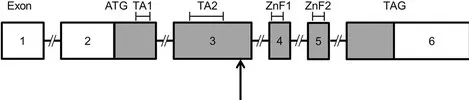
Schematic representation of the GATA3 gene. The GATA3 gene consists of six exons as indicated by boxes. Coding exons are shown in gray. The GATA3 gene codes two transactivating domains (TA1 and TA2) and two zinc finger domains (ZnF1 and ZnF2). The coding region begins from exon 2 and the stop codon is located in exon 6. The arrow indicates the mutation site in our patient.
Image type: pathology (immunostaining)